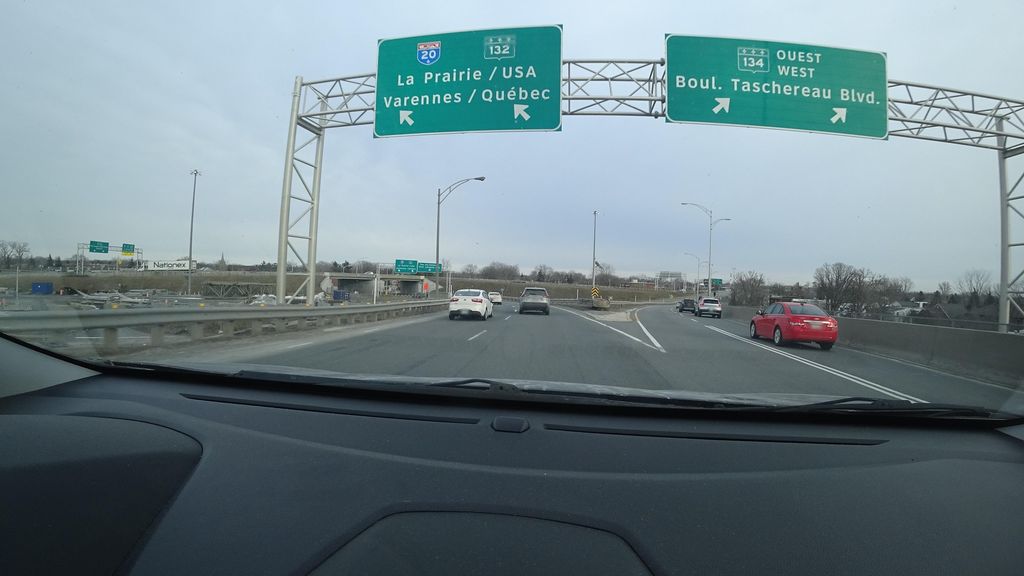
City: montreal